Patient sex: F
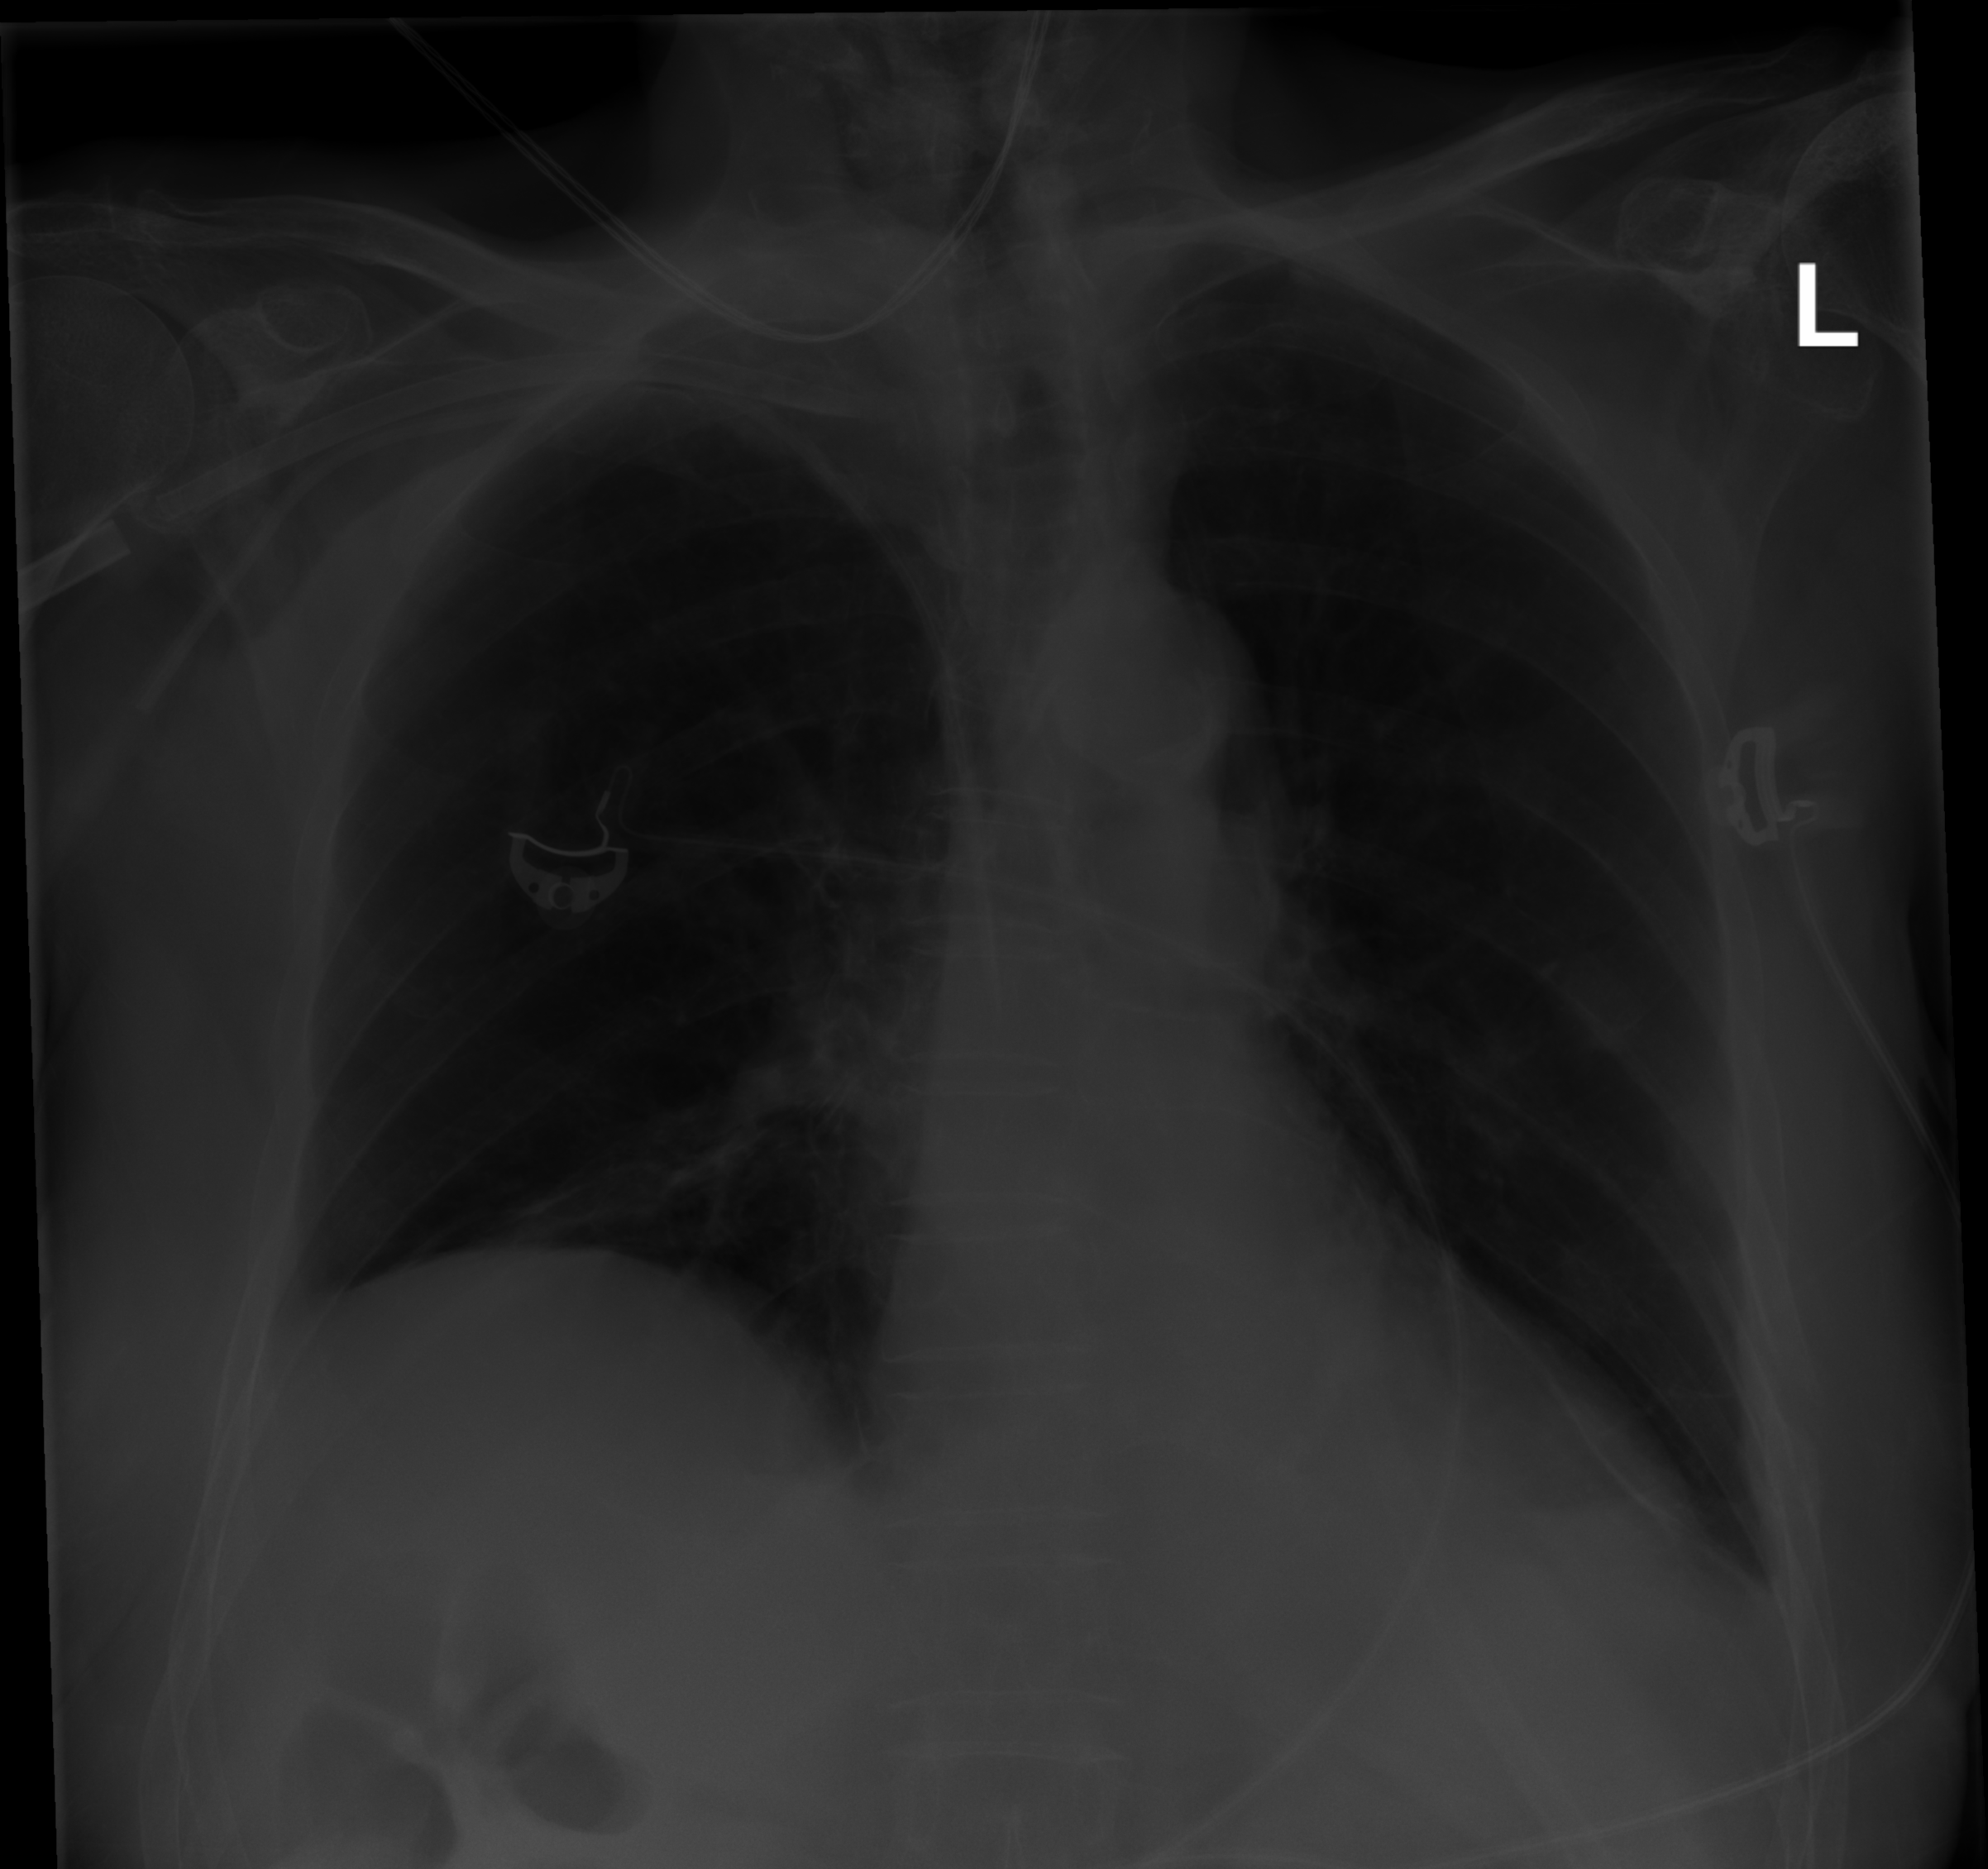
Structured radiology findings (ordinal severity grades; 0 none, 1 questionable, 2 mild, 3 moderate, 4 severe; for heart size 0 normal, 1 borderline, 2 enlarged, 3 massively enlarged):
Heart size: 0
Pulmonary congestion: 0
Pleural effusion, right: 0
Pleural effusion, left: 0
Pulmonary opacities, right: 0
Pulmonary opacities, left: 0
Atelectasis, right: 2
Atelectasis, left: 0